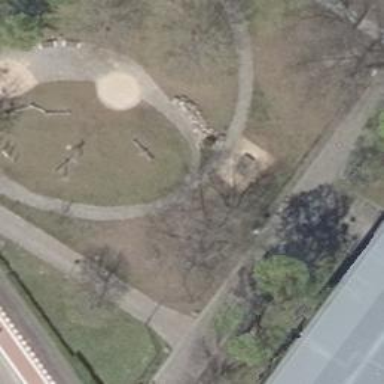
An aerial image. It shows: Playground with springy equipment.